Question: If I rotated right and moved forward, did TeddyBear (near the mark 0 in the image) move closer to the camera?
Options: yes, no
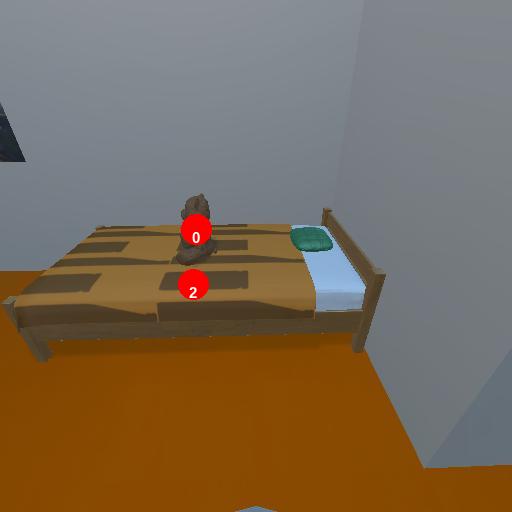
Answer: yes